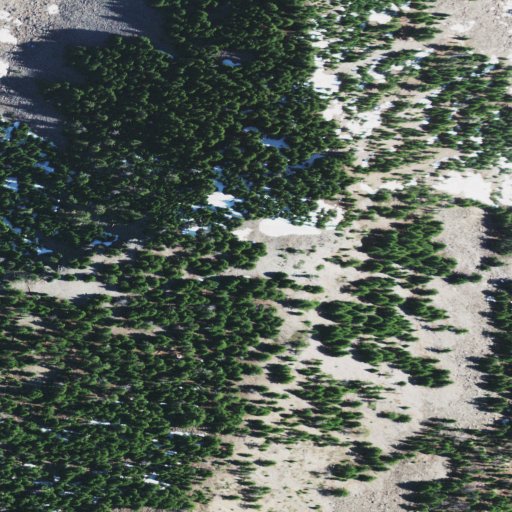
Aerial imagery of mountain in Oregon named Jupiter containing evergreen forest, barren land, and shrub